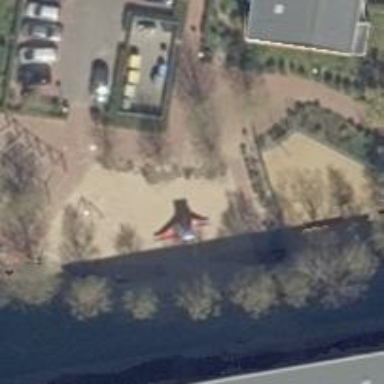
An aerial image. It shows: Playground with slide.